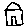
Label: house